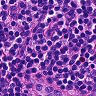
Metastatic tissue present: no